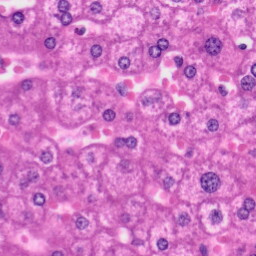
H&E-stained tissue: Liver